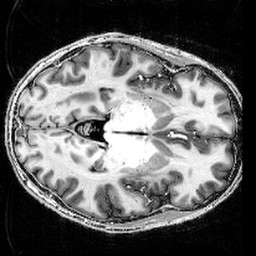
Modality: T1w
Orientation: axial
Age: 31
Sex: female
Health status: healthy
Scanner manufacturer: siemens
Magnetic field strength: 9.4 T
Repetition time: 6 s
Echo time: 0.0023 s